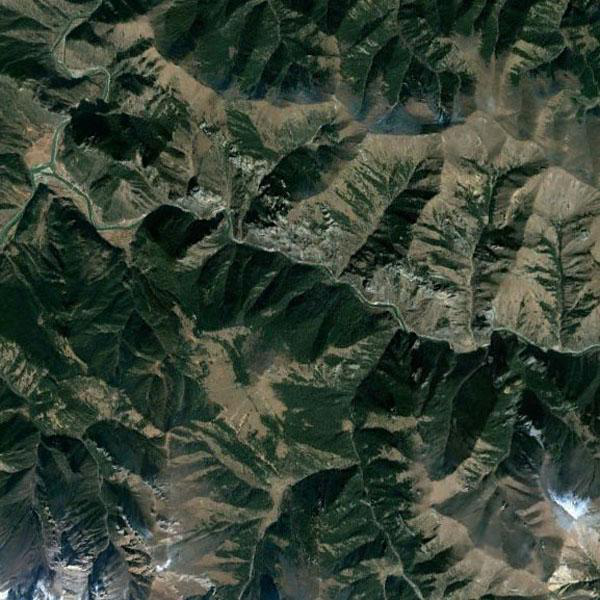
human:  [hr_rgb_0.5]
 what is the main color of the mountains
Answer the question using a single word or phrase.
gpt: green